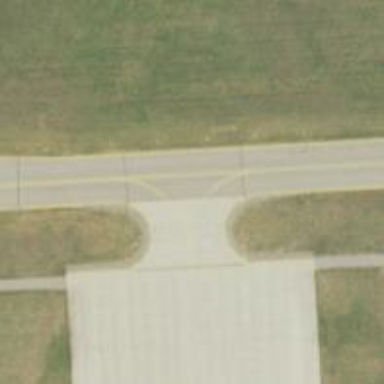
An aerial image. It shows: View of taxiway at the airport.